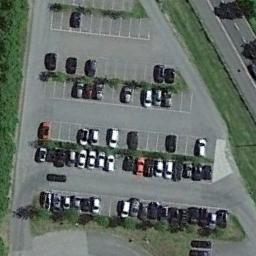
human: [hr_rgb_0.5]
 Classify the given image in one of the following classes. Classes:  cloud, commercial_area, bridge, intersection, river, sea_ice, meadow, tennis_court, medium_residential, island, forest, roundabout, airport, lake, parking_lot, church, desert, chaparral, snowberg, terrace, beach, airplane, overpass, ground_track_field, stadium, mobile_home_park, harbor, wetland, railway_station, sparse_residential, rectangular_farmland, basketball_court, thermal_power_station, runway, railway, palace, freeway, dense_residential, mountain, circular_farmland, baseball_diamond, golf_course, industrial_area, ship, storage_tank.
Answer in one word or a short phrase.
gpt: parking_lot